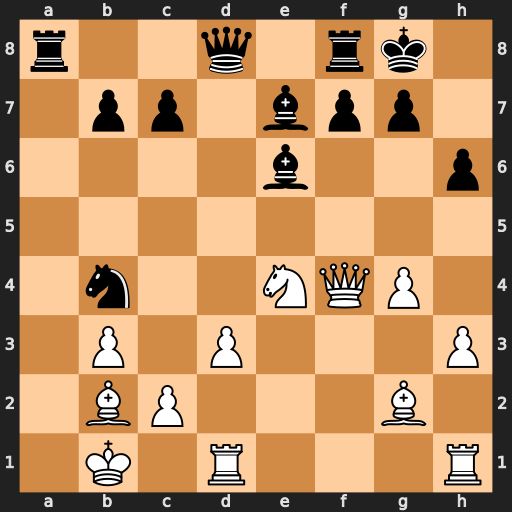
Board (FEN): r2q1rk1/1pp1bpp1/4b2p/8/1n2NQP1/1P1P3P/1BP3B1/1K1R3R
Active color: w
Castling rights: -
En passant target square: -
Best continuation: Qe5 Bf6 Nxf6+